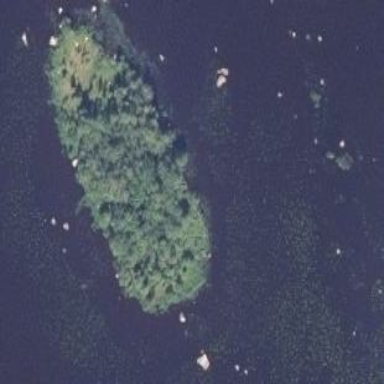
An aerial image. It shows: Islet covered with woodland.